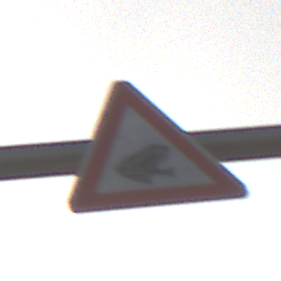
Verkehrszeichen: AmphibienwanderungLinks
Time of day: MorningAfternoon
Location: Outdoor (Nature)
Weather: PartlyCloudy
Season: NotSpecified
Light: Natural